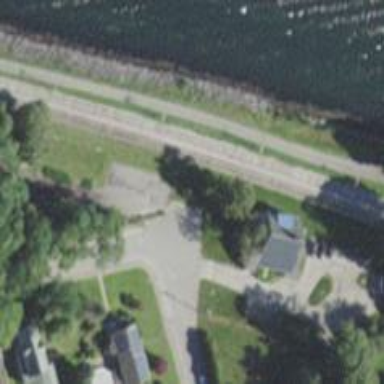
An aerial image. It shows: Railway crossing.